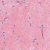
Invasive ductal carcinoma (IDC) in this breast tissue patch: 0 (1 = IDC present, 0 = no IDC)